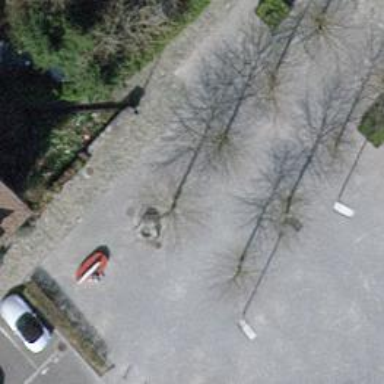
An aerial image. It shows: Footway with sett surface.